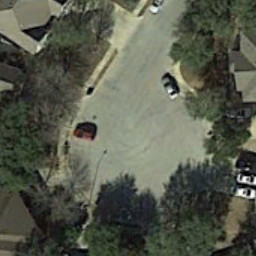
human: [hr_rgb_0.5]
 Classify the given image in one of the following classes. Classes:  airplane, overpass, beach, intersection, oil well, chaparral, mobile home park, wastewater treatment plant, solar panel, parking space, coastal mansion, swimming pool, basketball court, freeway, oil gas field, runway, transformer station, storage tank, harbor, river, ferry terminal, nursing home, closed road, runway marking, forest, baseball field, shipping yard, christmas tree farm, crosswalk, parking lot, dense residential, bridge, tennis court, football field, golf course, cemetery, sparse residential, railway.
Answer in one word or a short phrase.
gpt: closed road